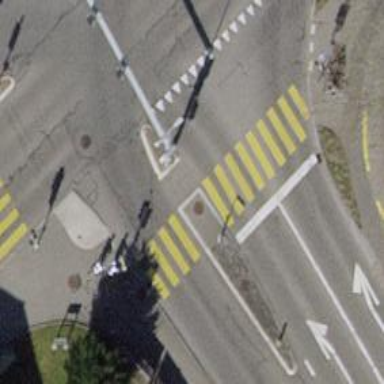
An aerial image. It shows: Zebra crossing with traffic signals and pedestrian island.